Aerial crown-view tile of a tropical tree (Barro Colorado Island, Panama), acquired 20240716:
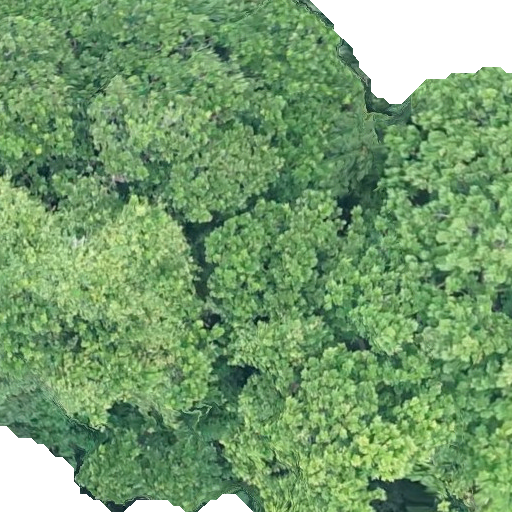
Species: Anacardium excelsum
GBIF accepted scientific name: Anacardium excelsum
Crown area: 518.971 m²